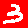
Digit: 3